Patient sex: M
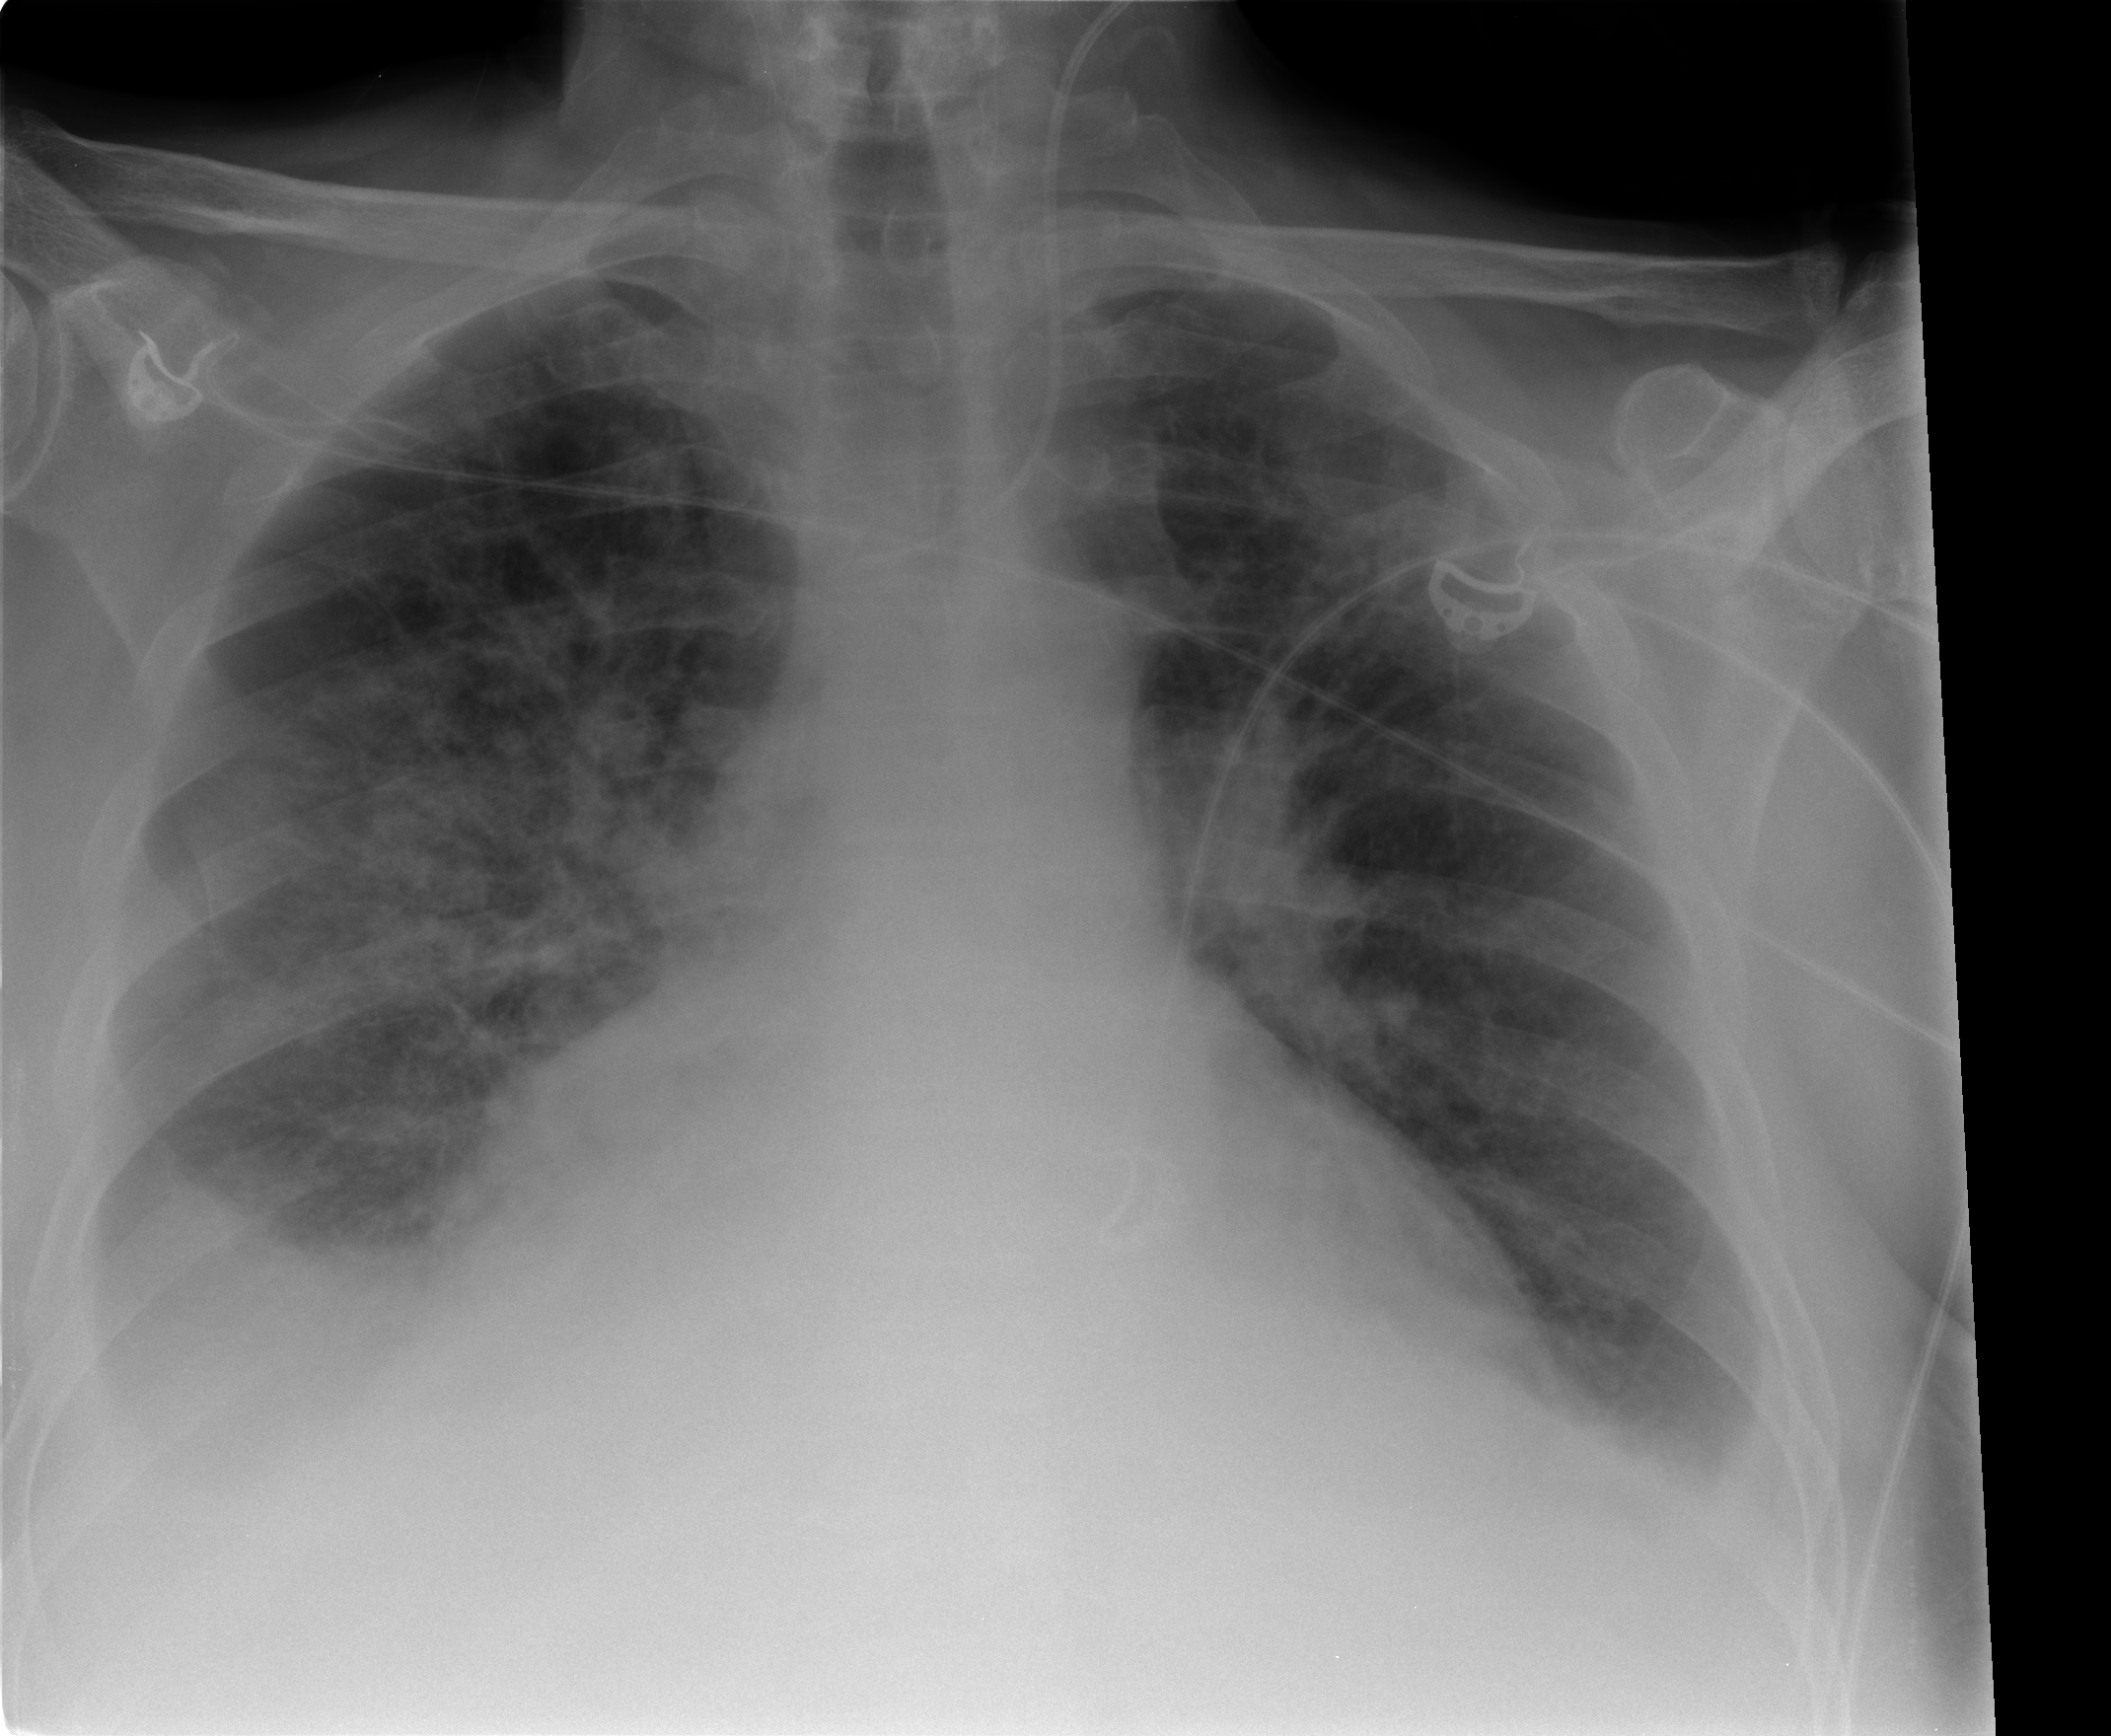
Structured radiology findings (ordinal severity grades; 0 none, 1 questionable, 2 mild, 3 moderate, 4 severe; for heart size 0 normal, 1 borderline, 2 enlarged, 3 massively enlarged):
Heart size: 2
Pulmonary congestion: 2
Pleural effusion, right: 3
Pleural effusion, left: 2
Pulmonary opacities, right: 1
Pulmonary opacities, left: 1
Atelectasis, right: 2
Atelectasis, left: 2